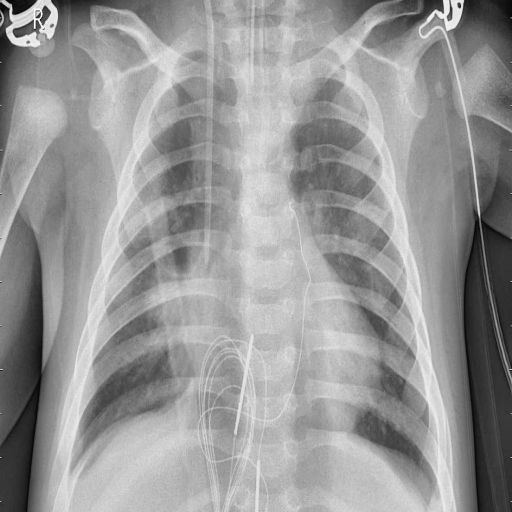
Finding: PNEUMONIA